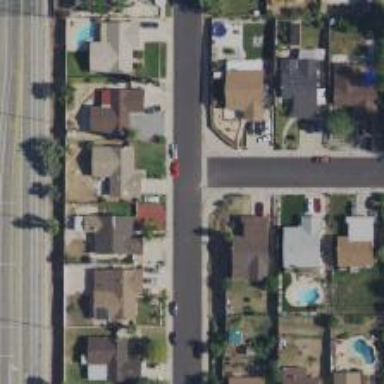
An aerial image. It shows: Residential road.